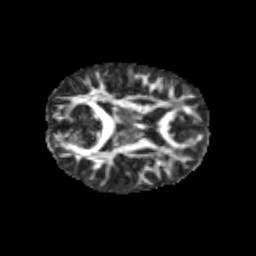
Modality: FA
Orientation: axial
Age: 11
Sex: female
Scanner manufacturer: siemens
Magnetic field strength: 3 T
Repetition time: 3.8 s
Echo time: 0.07 s